Question: When I wrote this:
'''
// json is of type AnyObject
var status : String? = json.valueForKeyPath("status") as String?
'''
Xcode seems to blocked in an infinite loop during the compilation:

Is there something wrong in my code?
I've done some tests and when I wrote:
'''
var status : String? = json.valueForKeyPath("status") as? String
'''
Xcode is able to compile but what will be the behavior when 'valueForKeyPath' will return 'nil'.
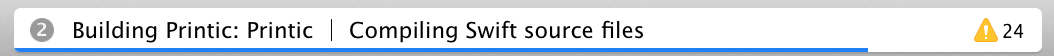
Answer: Your second version is correct. An optional value is supposed to be assigned to a statement that can return nil. This is the flow of that line:
1. valueForKeyPath returns an implicitly unwrapped optional of AnyObject (AnyObject!). This means that it can be nil or it can have a value.
2. An attempt is made to convert it to a String
3. If it is not possible to convert it to a String, return nil making status nil. If it is indeed a non-nil String return that making status whatever string is returned